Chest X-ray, AP view. Patient: 71 years old, sex M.
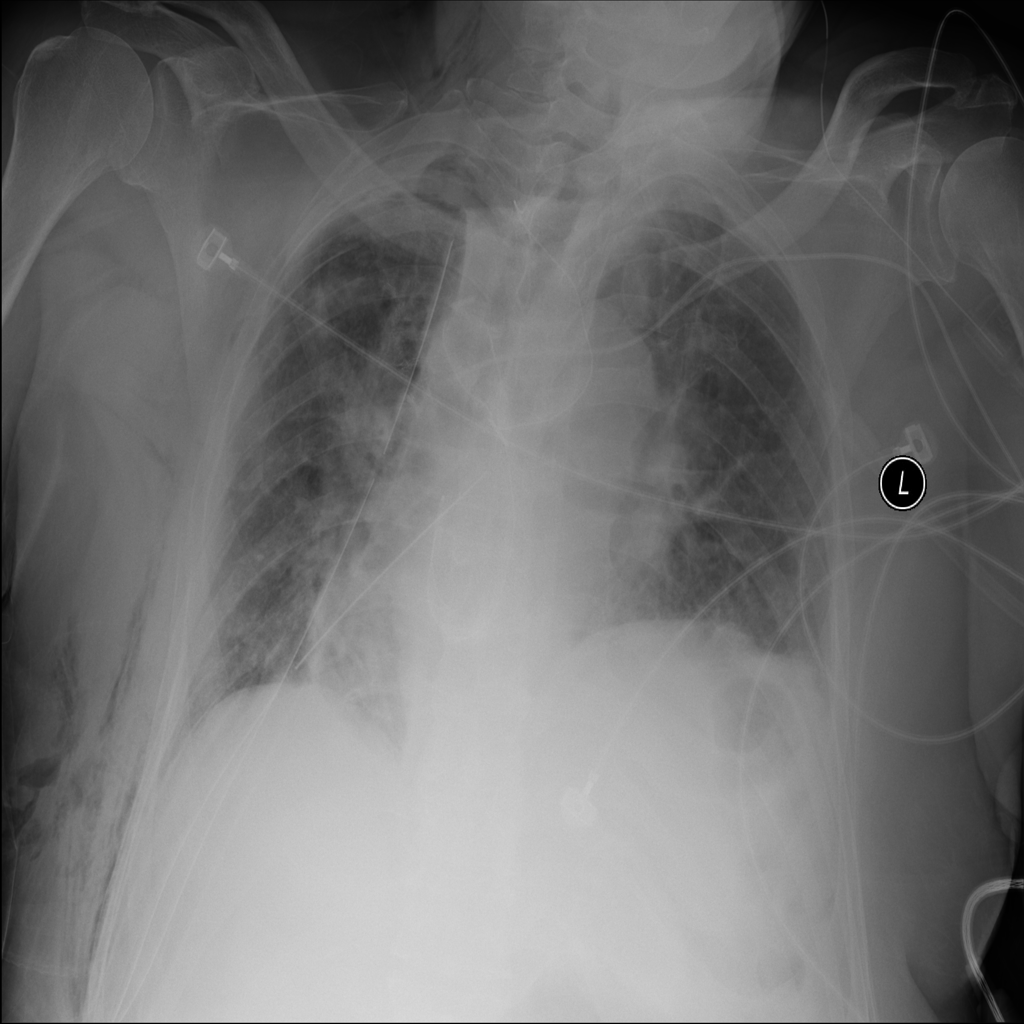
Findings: Emphysema, Infiltration